Field crop: maize
Growth stage: 2
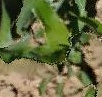
Species: maize